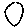
Label: circle